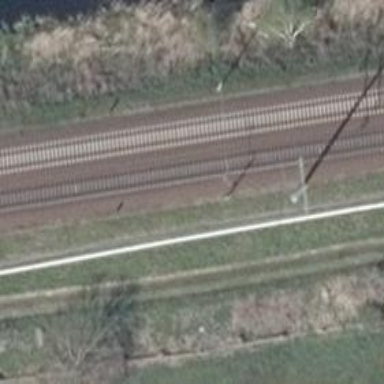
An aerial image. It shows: Railway milestone with catenary mast.